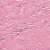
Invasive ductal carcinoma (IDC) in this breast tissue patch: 0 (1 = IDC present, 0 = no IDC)